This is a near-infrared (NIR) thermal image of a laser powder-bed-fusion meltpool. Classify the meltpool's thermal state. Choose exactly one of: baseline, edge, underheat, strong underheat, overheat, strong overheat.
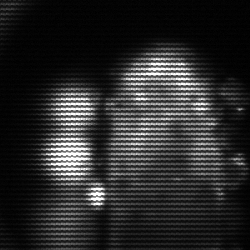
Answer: strong underheat